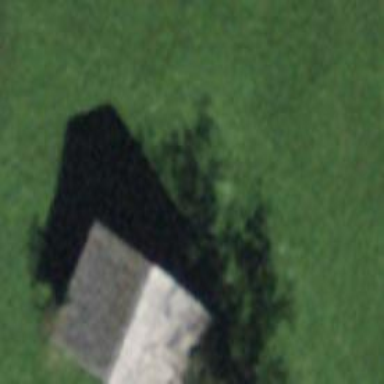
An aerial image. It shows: Barn.